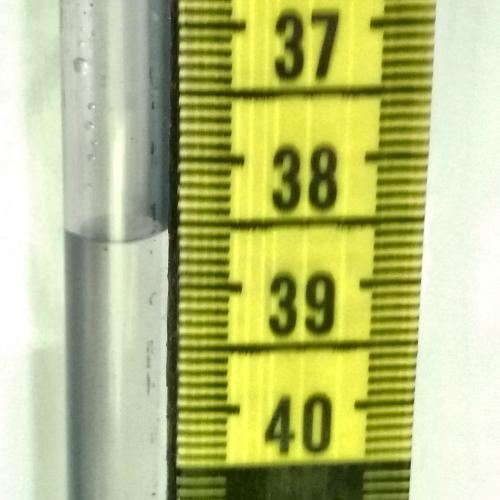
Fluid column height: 38.6 cm